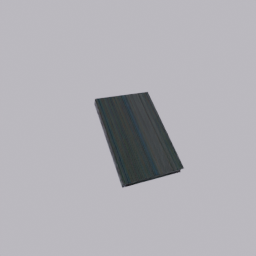
Label: tools